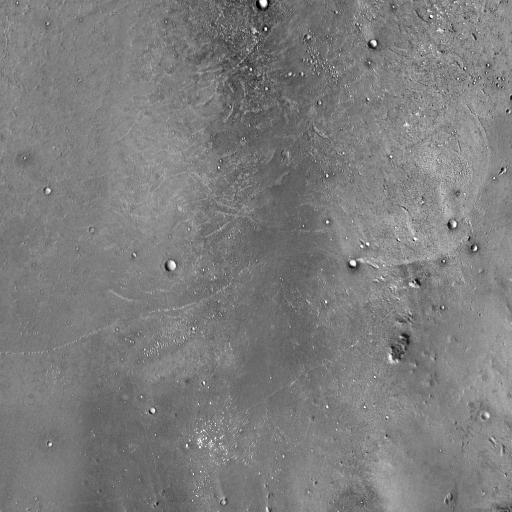
Crater classes present: Background, Other